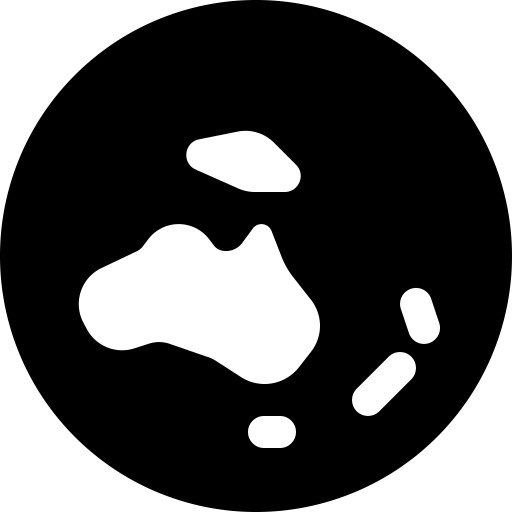
Tags: icon, FontAwesome, fa-icon, solid, earth, oceania